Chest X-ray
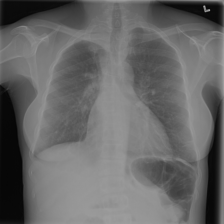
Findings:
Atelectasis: negative
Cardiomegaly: negative
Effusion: negative
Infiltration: negative
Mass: negative
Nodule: negative
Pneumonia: negative
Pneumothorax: negative
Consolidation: negative
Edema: negative
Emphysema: negative
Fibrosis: negative
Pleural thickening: negative
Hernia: negative